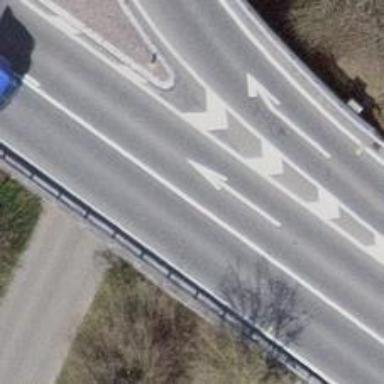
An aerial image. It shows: Primary highway with bridge.